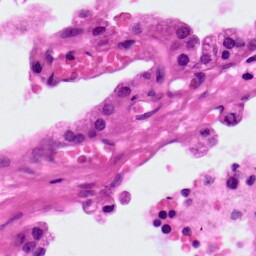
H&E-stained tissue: Lung